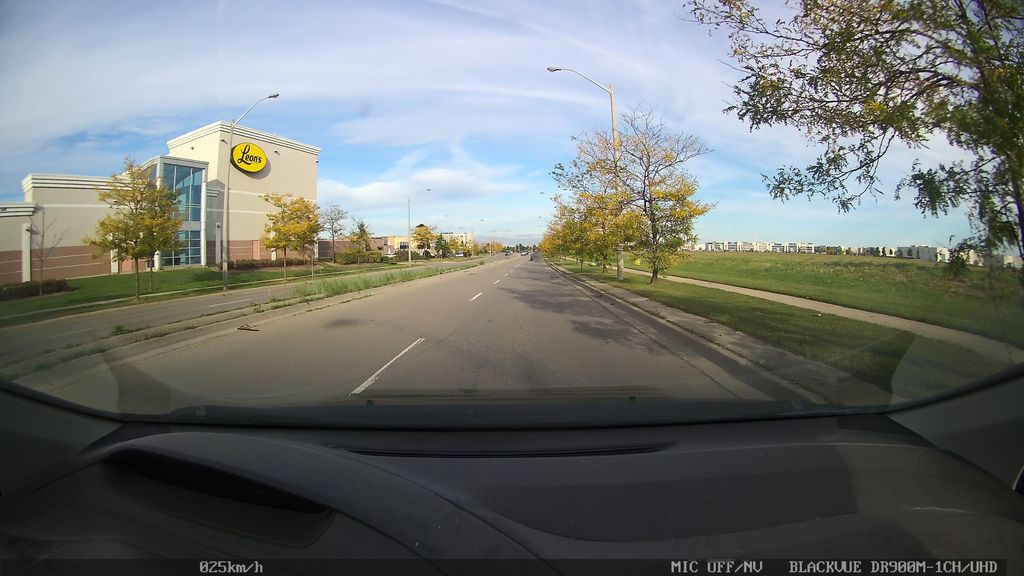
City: toronto